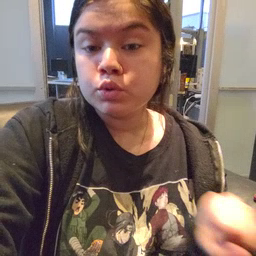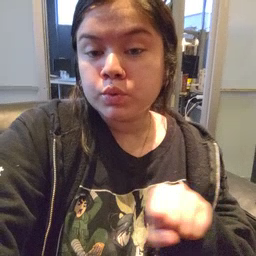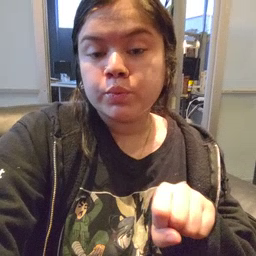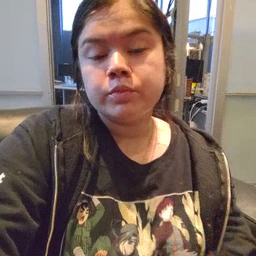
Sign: shoe